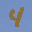
Label: 4